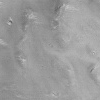
Atmospheric dust classification: not_dusty